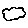
Label: cloud